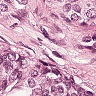
Metastatic tissue present: yes